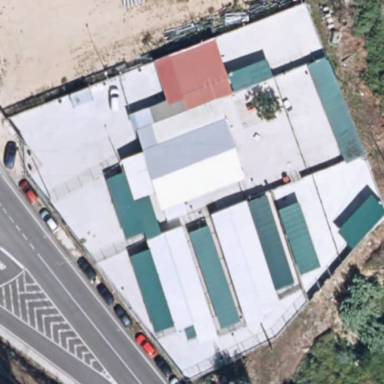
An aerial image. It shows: Animal shelter building.